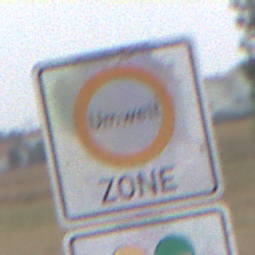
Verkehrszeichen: BeginnUmweltzone
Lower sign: FreistellungVomVerkehrsverbot2
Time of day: Midday
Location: Outdoor (Suburban)
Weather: Overcast
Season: NotSpecified
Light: Natural